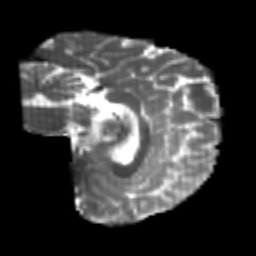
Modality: T2w
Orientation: sagittal
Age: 24
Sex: female
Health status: healthy
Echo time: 0.074 s